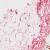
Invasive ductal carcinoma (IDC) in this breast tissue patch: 0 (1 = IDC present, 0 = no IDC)